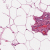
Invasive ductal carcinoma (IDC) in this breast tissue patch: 0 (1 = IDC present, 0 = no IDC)